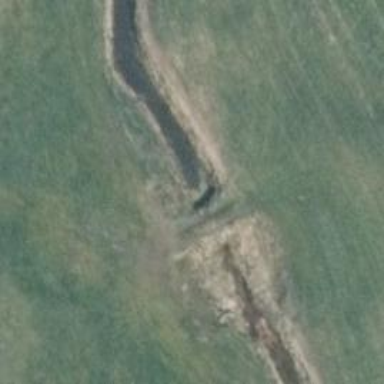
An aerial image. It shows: Culvert tunnel.